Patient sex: M
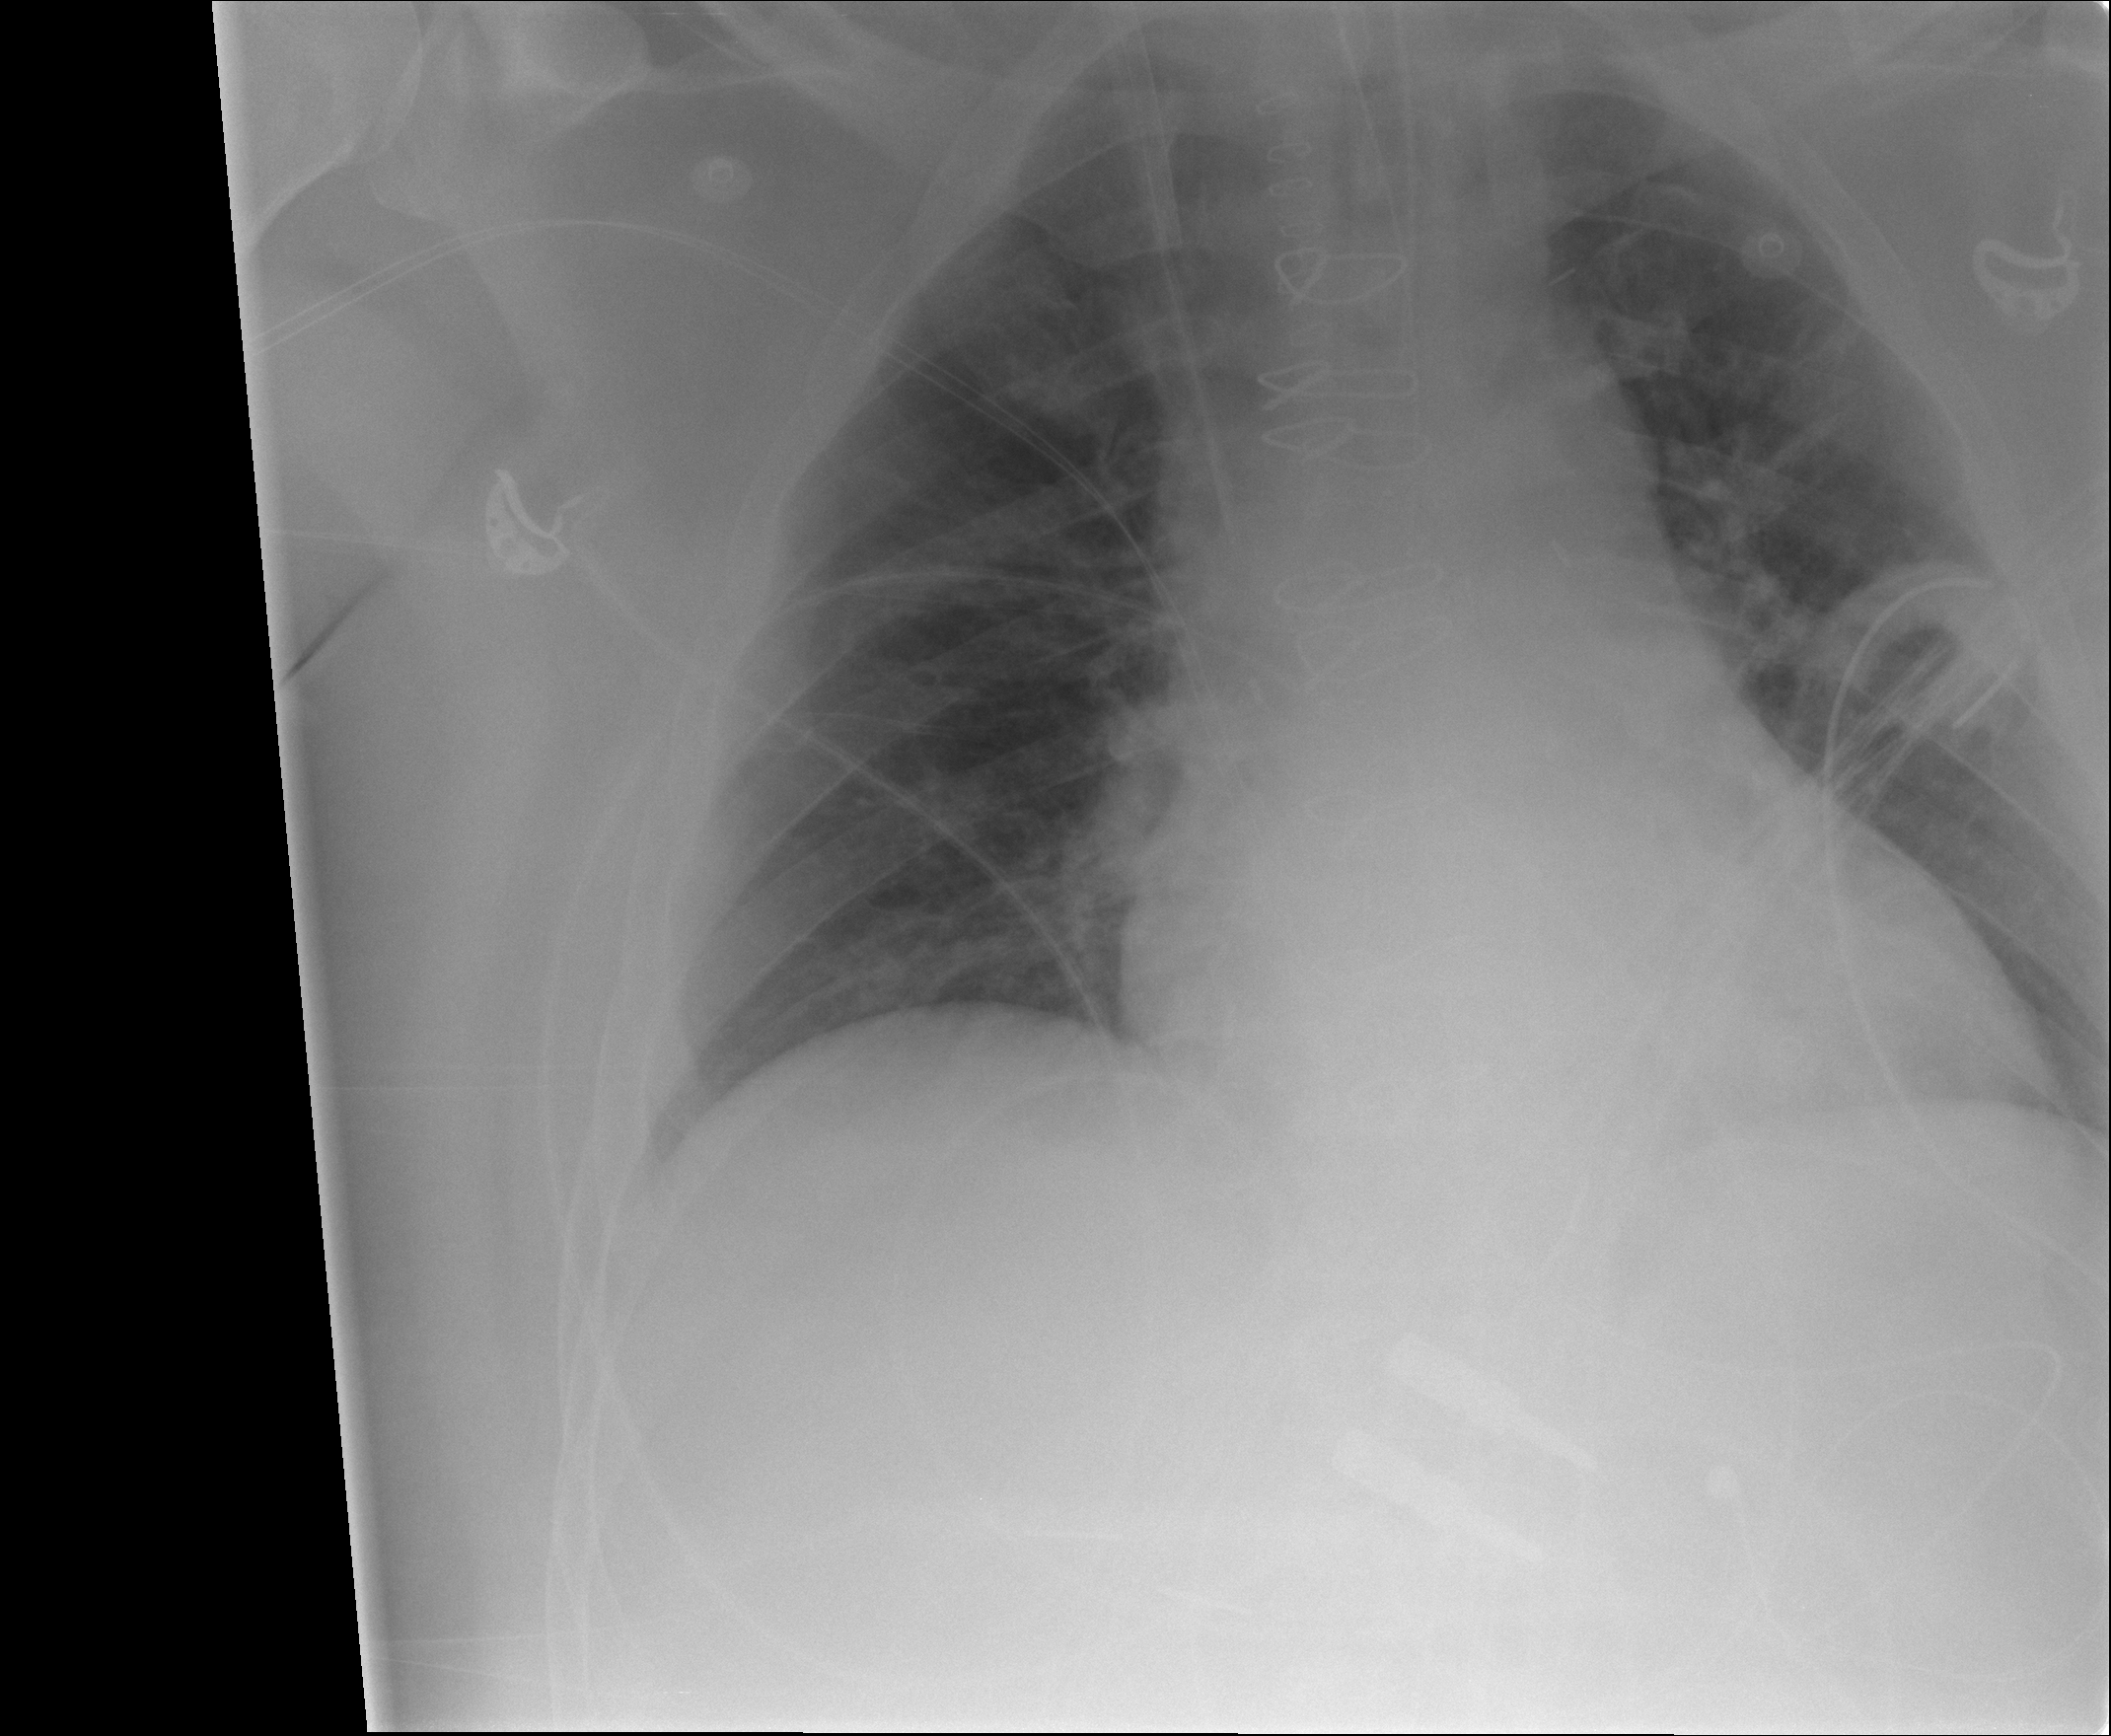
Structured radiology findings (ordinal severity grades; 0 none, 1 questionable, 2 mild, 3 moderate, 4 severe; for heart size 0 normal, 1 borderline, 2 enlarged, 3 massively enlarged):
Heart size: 0
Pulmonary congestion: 2
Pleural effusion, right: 0
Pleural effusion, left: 0
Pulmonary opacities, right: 0
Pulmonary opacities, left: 0
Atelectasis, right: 0
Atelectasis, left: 2